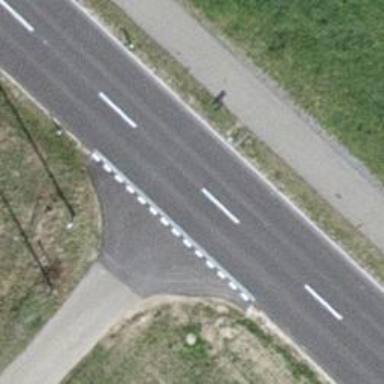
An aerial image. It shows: Cycleway.